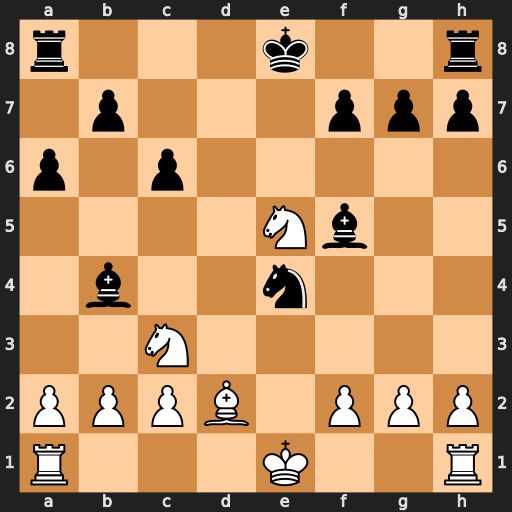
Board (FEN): r3k2r/1p3ppp/p1p5/4Nb2/1b2n3/2N5/PPPB1PPP/R3K2R
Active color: w
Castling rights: KQkq
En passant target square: -
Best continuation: Nxe4 Bxd2+ Nxd2